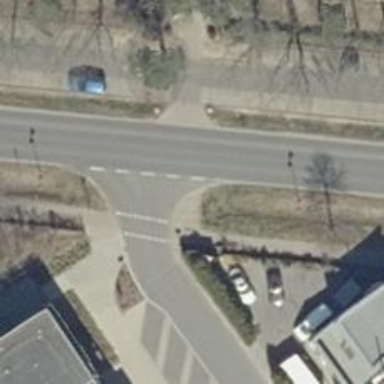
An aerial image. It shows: Footway along the road.